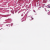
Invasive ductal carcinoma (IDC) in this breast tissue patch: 0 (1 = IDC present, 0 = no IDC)